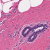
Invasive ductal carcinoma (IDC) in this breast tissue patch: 0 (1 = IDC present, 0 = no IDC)